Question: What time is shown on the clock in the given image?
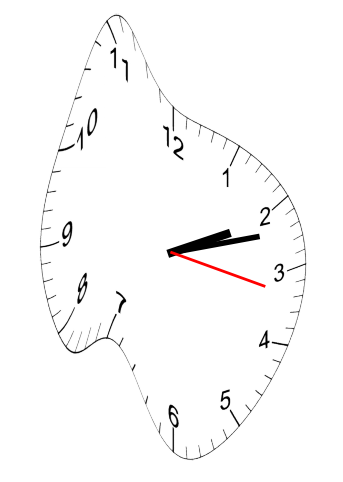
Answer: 02:12:17